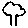
Label: tree